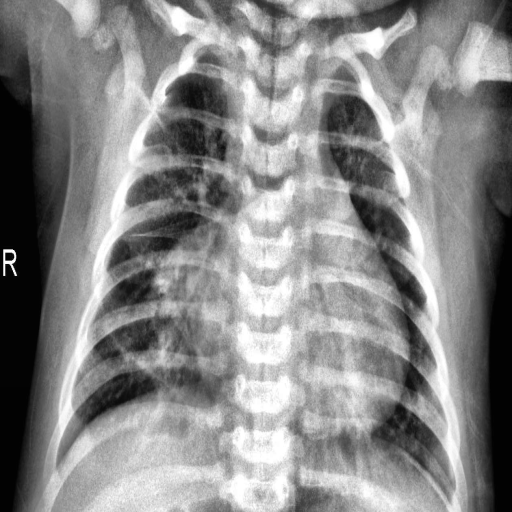
Finding: PNEUMONIA